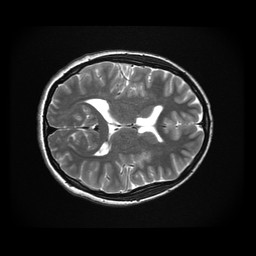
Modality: T2w
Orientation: axial
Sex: female
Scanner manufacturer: ge
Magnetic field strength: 3 T
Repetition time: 5 s
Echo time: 0.1019 s